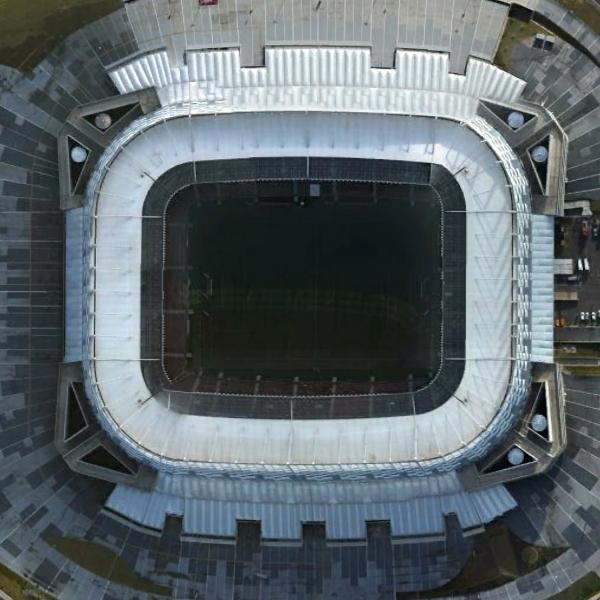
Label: Stadium